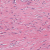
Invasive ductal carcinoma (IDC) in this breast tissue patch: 0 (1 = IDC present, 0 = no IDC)